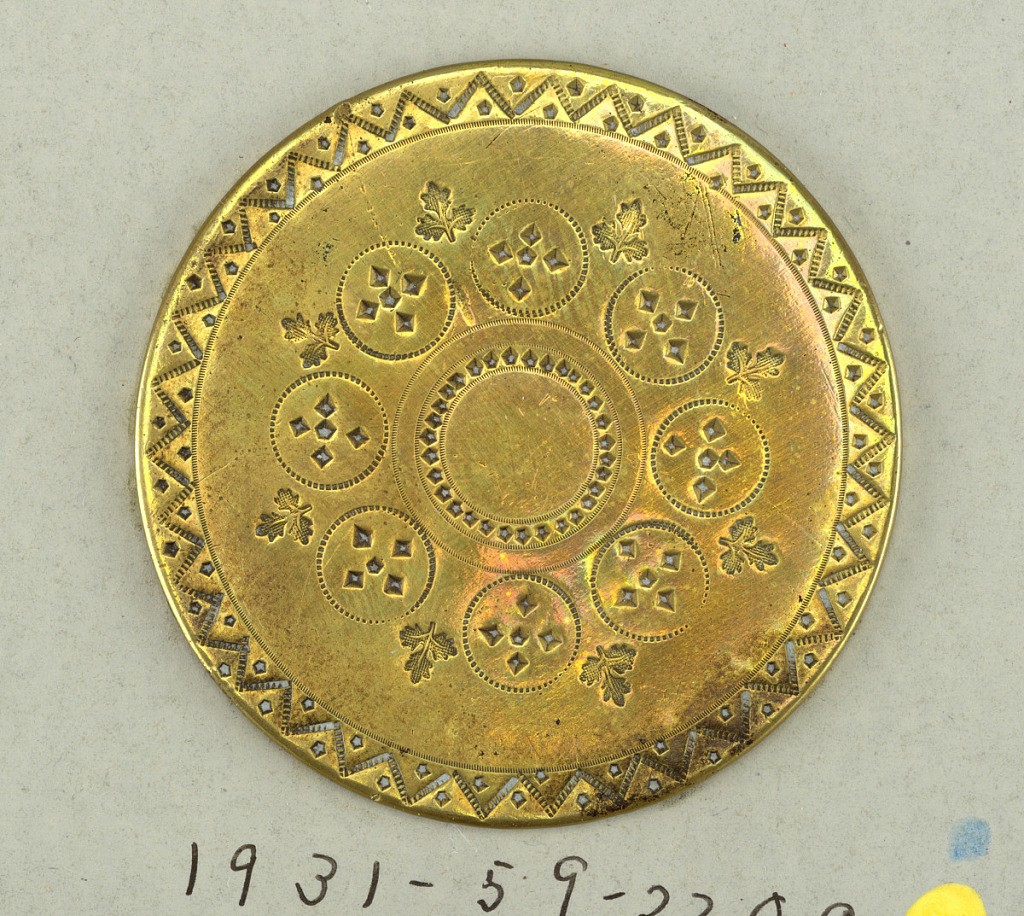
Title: Button
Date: late 18th century
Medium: Brass
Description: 1931-59-220-a: Two flat brass buttons ornamented with engraving: ...